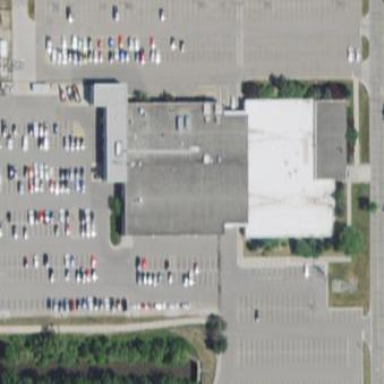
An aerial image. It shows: Commercial building.